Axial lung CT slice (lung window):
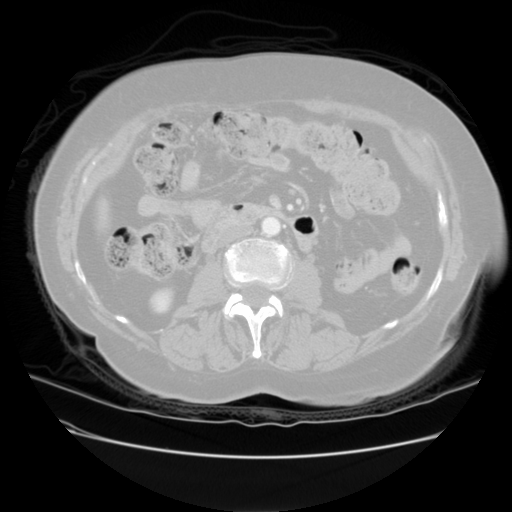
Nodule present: no